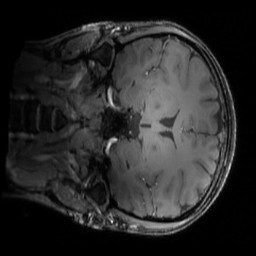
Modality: MP2RAGE
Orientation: coronal
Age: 21
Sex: female
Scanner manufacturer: siemens
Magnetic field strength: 6.98 T
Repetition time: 6 s
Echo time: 0.00283 s